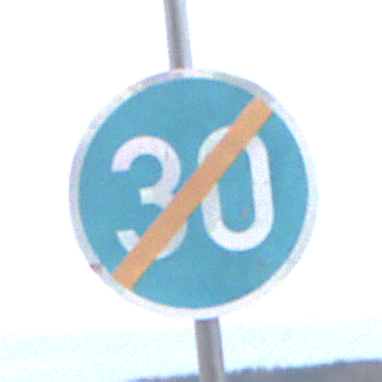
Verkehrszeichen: EndeMindestgeschwindigkeit
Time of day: MorningAfternoon
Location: Outdoor (Suburban)
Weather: Overcast
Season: NotSpecified
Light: Natural